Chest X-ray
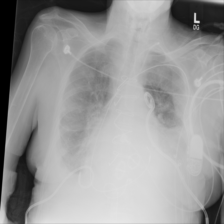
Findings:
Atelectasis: negative
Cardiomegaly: negative
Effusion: negative
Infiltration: negative
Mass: negative
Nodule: negative
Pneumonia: negative
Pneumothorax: negative
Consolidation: positive
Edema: negative
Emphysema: negative
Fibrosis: negative
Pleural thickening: negative
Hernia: negative